Question: I am not getting EventToCommand. My assembly is as followes
'''
<Window x:Class="EfesBetGUI.MainWindow"
xmlns="http://schemas.microsoft.com/winfx/2006/xaml/presentation"
xmlns:x="http://schemas.microsoft.com/winfx/2006/xaml"
xmlns:vmMainWindow="clr-namespace:EfesBetGUI.ViewModel"
xmlns:DateTimeUC="clr-namespace:EfesBetGUI.View.UserControls"
xmlns:ed="http://schemas.microsoft.com/expression/2010/drawing"
xmlns:i="clr-namespace:System.Windows.Interactivity;assembly=System.Windows.Interactivity"
xmlns:ei="clr-namespace:Microsoft.Expression.Interactivity.Core;assembly=Microsoft.Expression.Interactions"
xmlns:cmd="clr-namespace:GalaSoft.MvvmLight;assembly=GalaSoft.MvvmLight.WPF4"
xmlns:mvvmgalasoftCommand="clr-namespace:GalaSoft.MvvmLight.Command;assembly=GalaSoft.MvvmLight.WPF4"
xmlns:LightCmd="http://www.galasoft.ch/mvvmlight"
xmlns:util="clr-namespace:EfesBetGUI.Util"
Title="MainWindow" >
'''
but inspite of that also I am not getting EventToCommand .I would like to mention Iam using framework 4.0 and visual studio 12. Any help is welcome.Thanking you,

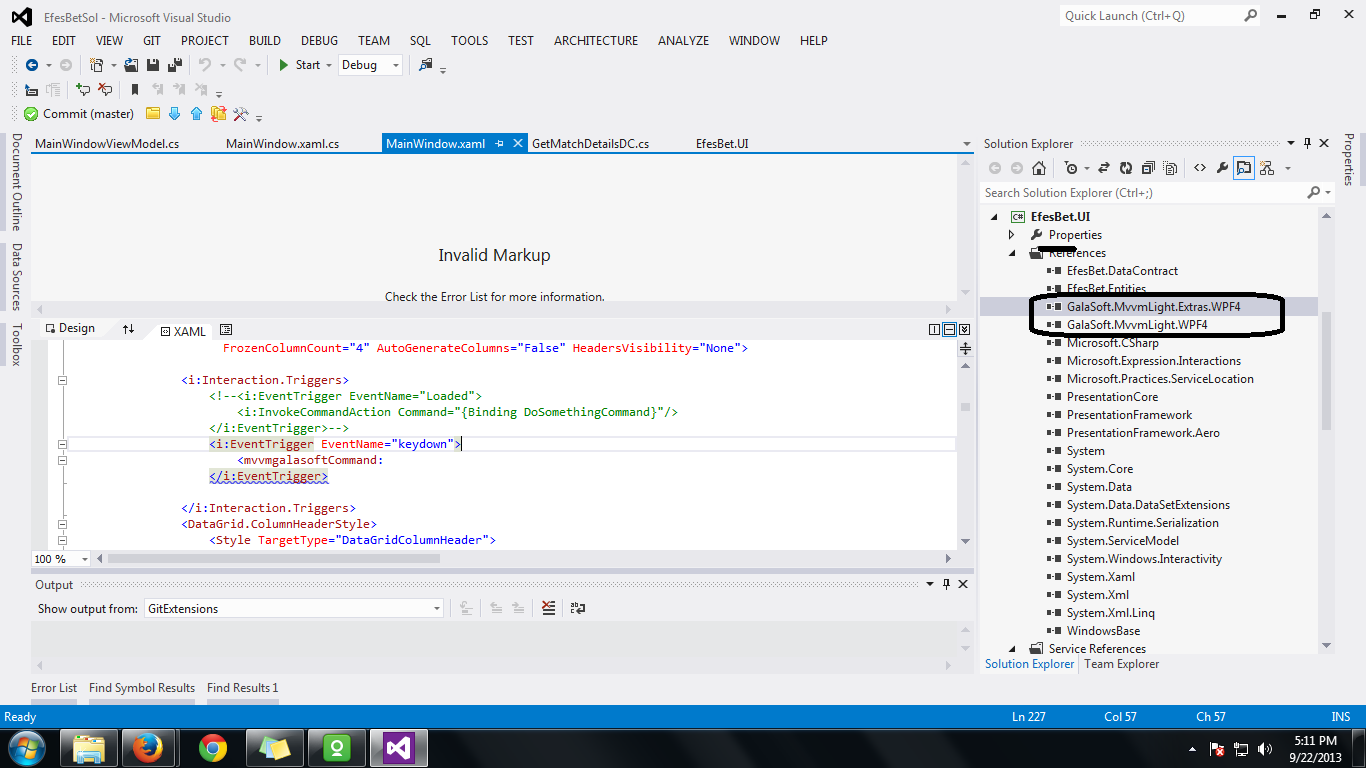
Answer: As suggested <URL>, the 'EventToCommand' class sits in the 'Extras' dll, so I would try the following xmlns:
'''
xmlns:mvvmgalasoftCommand="clr-namespace:GalaSoft.MvvmLight.Command;assembly=GalaSoft.MvvmLight.Extras.WPF4"
'''
Note that I've added the 'Extras' in the assembly name. not sure if you need the 'WPF4' suffix, you can try it with/without it and see if it works